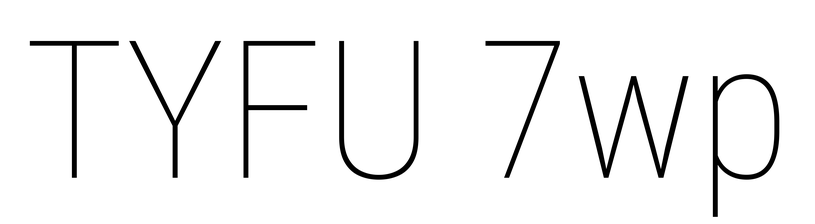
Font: Roboto_Condensed_Thin